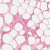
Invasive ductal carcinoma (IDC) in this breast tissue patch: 0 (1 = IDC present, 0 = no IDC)